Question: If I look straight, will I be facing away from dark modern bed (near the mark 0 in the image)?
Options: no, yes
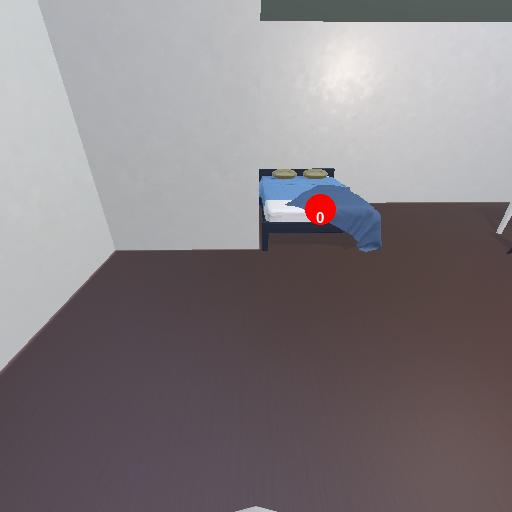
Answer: no